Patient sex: M
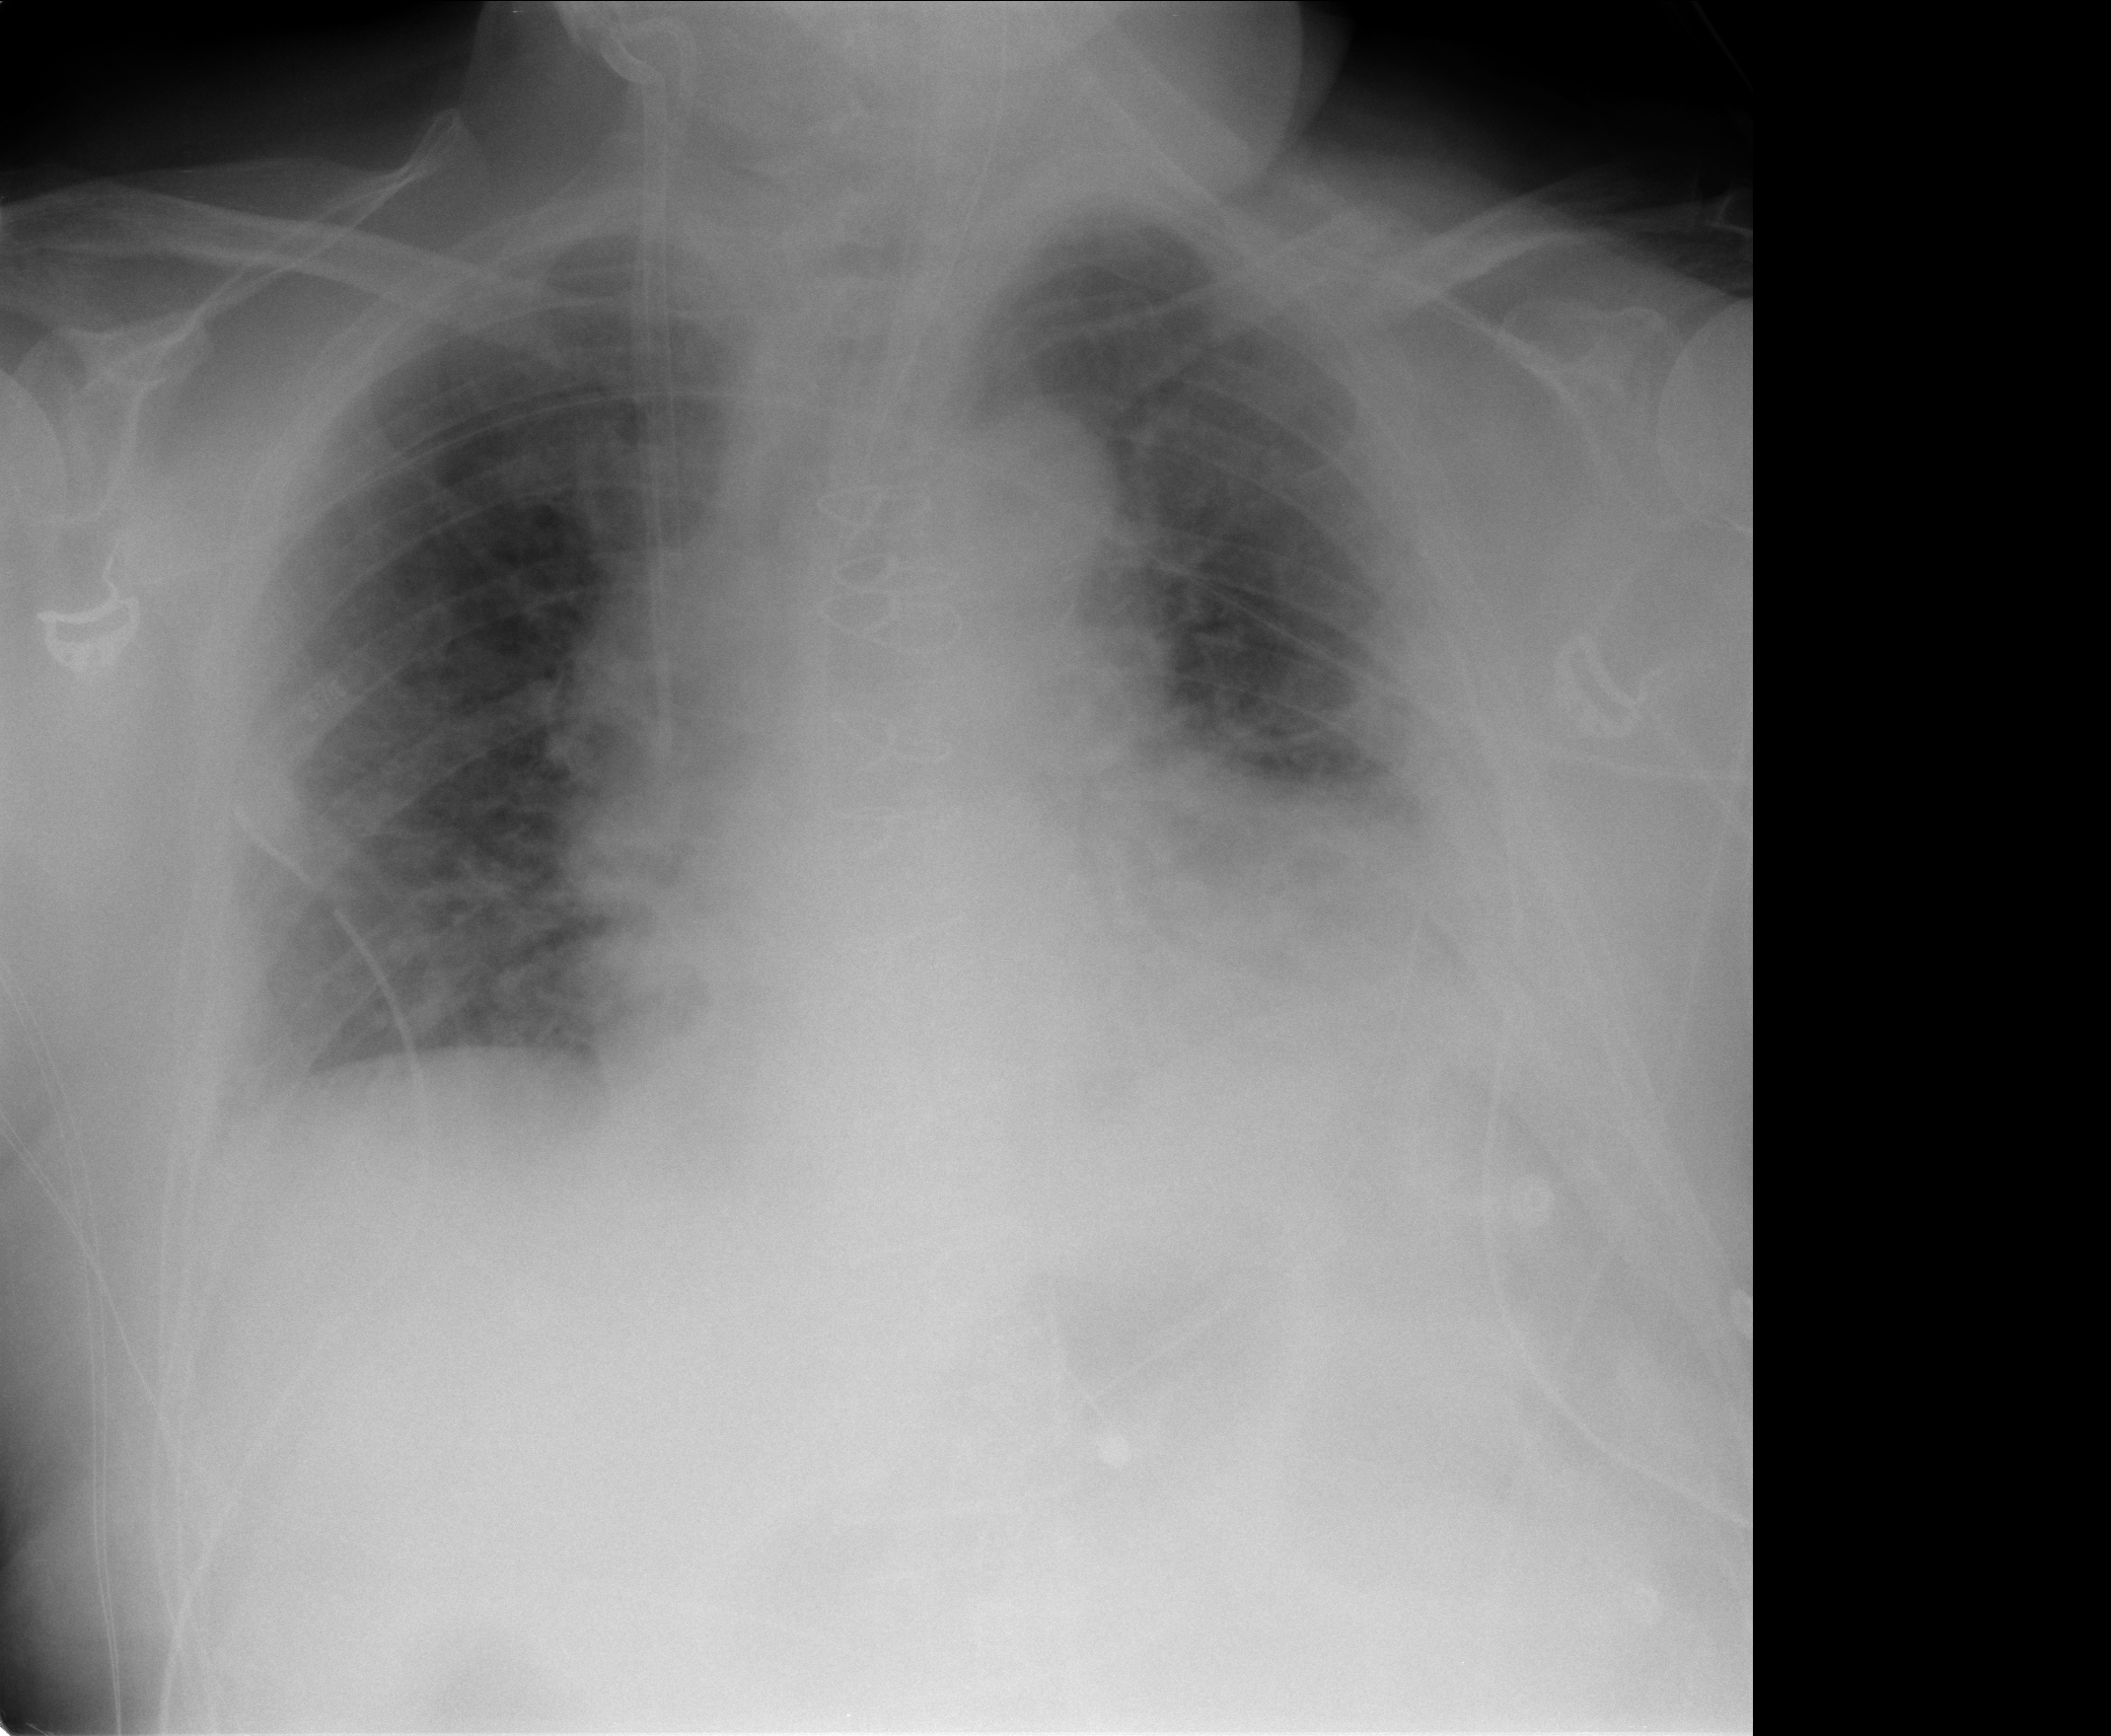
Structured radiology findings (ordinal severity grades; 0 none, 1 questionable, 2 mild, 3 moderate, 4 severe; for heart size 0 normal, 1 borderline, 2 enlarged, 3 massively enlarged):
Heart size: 2
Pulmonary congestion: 1
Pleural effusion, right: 1
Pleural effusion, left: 2
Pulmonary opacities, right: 1
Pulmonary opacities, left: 0
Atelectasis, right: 2
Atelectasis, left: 3